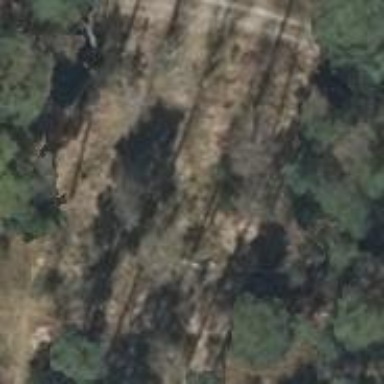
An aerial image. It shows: Grassy track.